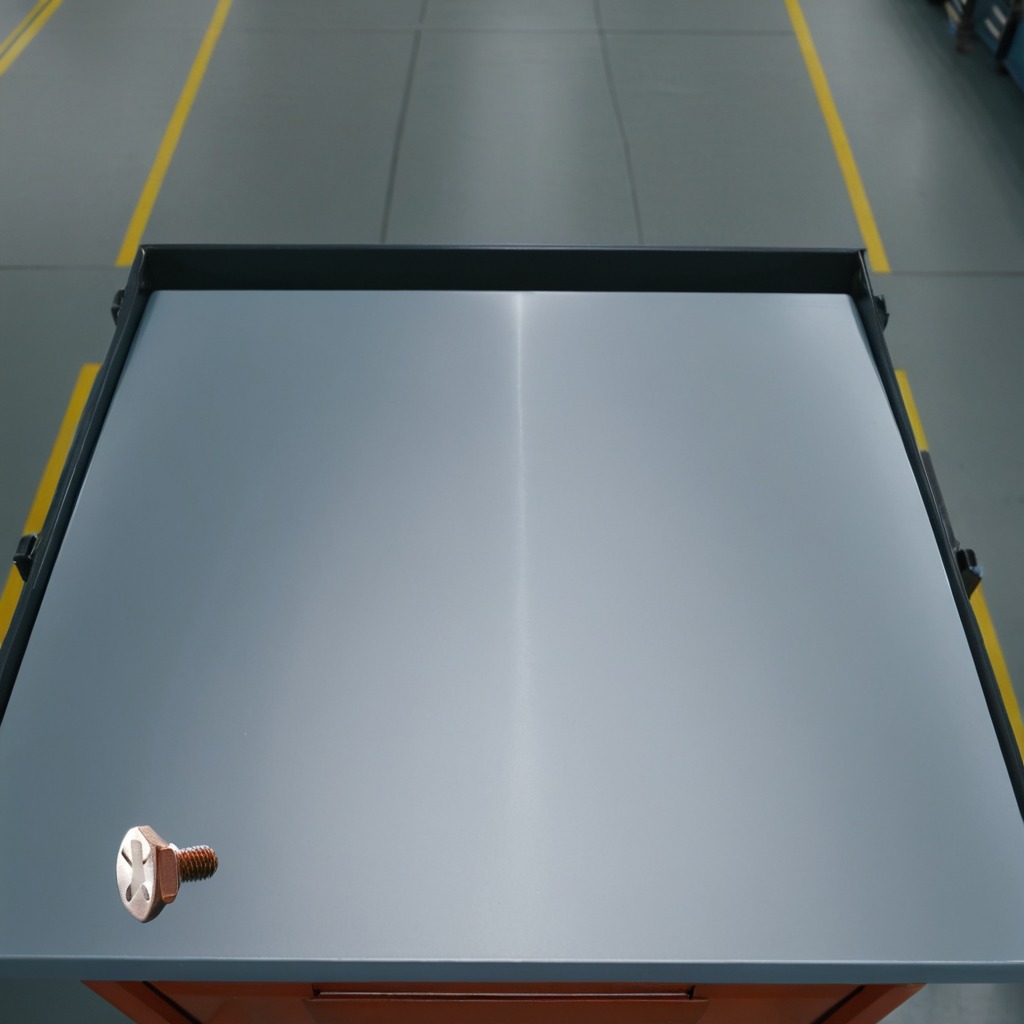
A metal screw is lying on a toolbox surface in an airplane hangar workshop.